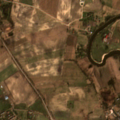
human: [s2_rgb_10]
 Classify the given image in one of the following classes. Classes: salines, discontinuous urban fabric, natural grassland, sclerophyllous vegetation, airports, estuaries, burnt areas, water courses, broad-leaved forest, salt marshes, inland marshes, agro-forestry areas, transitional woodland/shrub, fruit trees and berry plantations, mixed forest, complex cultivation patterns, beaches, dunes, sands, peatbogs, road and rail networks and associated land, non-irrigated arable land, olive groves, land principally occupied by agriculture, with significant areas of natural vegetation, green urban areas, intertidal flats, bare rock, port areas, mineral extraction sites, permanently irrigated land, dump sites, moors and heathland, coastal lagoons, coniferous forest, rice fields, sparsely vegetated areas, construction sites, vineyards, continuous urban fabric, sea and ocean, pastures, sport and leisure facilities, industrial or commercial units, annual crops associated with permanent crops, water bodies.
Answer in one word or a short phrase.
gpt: discontinuous urban fabric, non-irrigated arable land, pastures, complex cultivation patterns